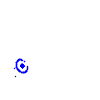
Particle: electron